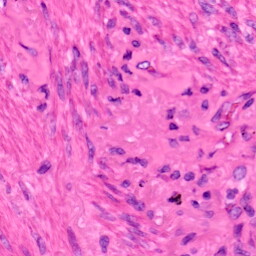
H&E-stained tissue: Lung